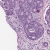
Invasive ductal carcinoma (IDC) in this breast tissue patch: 0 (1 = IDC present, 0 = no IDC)